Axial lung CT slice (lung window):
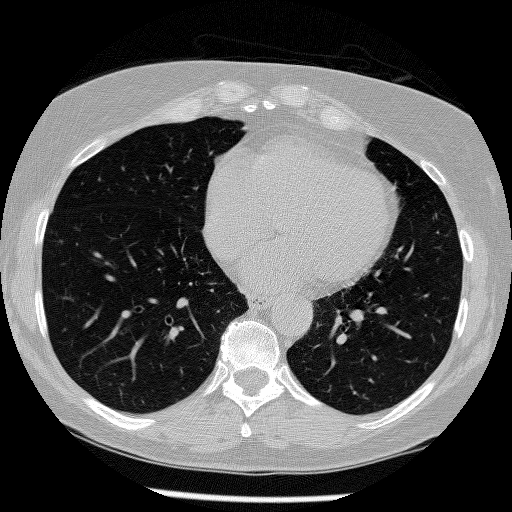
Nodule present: no